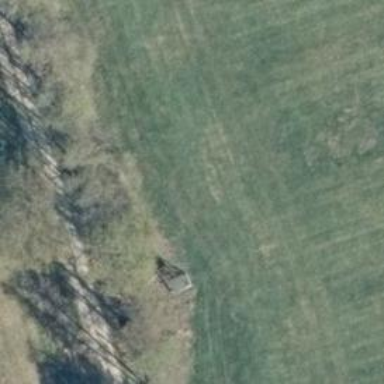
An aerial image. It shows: Hunting stand.